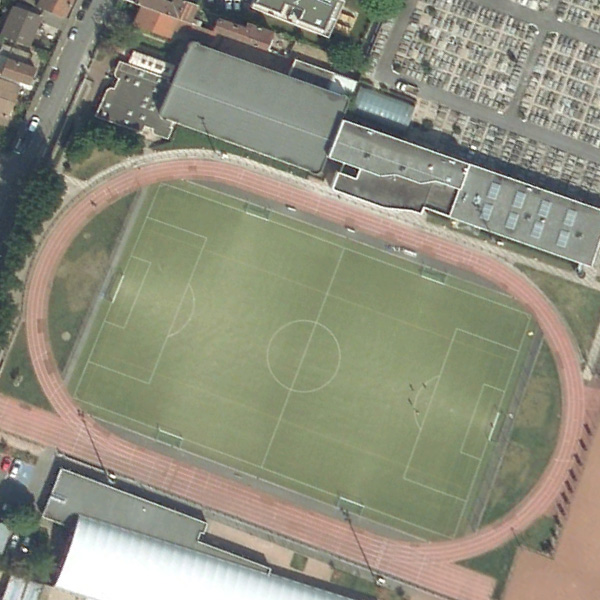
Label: Playground